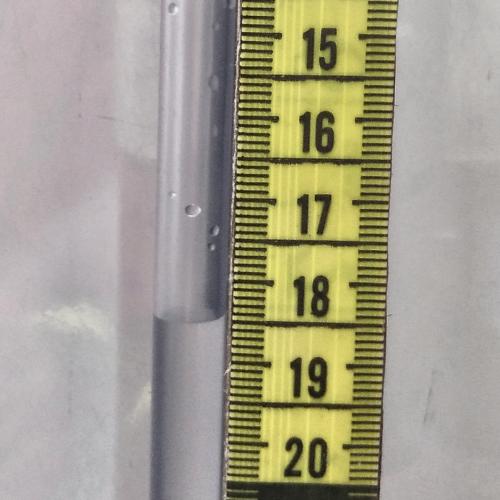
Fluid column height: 18.5 cm